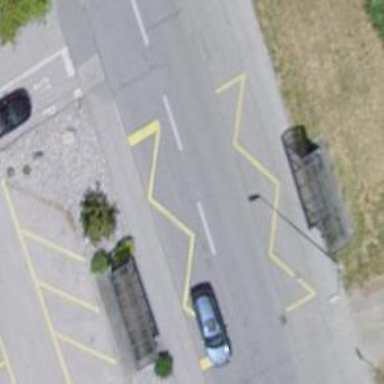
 serving as platform for public transportation."